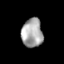
Tissue: skin
Cell type: Fibroblasts
Senescence score: 0.7799
Nuclear area (px): 601
Mean DAPI intensity: 166.677